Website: ulta-beauty
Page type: customer-info-address
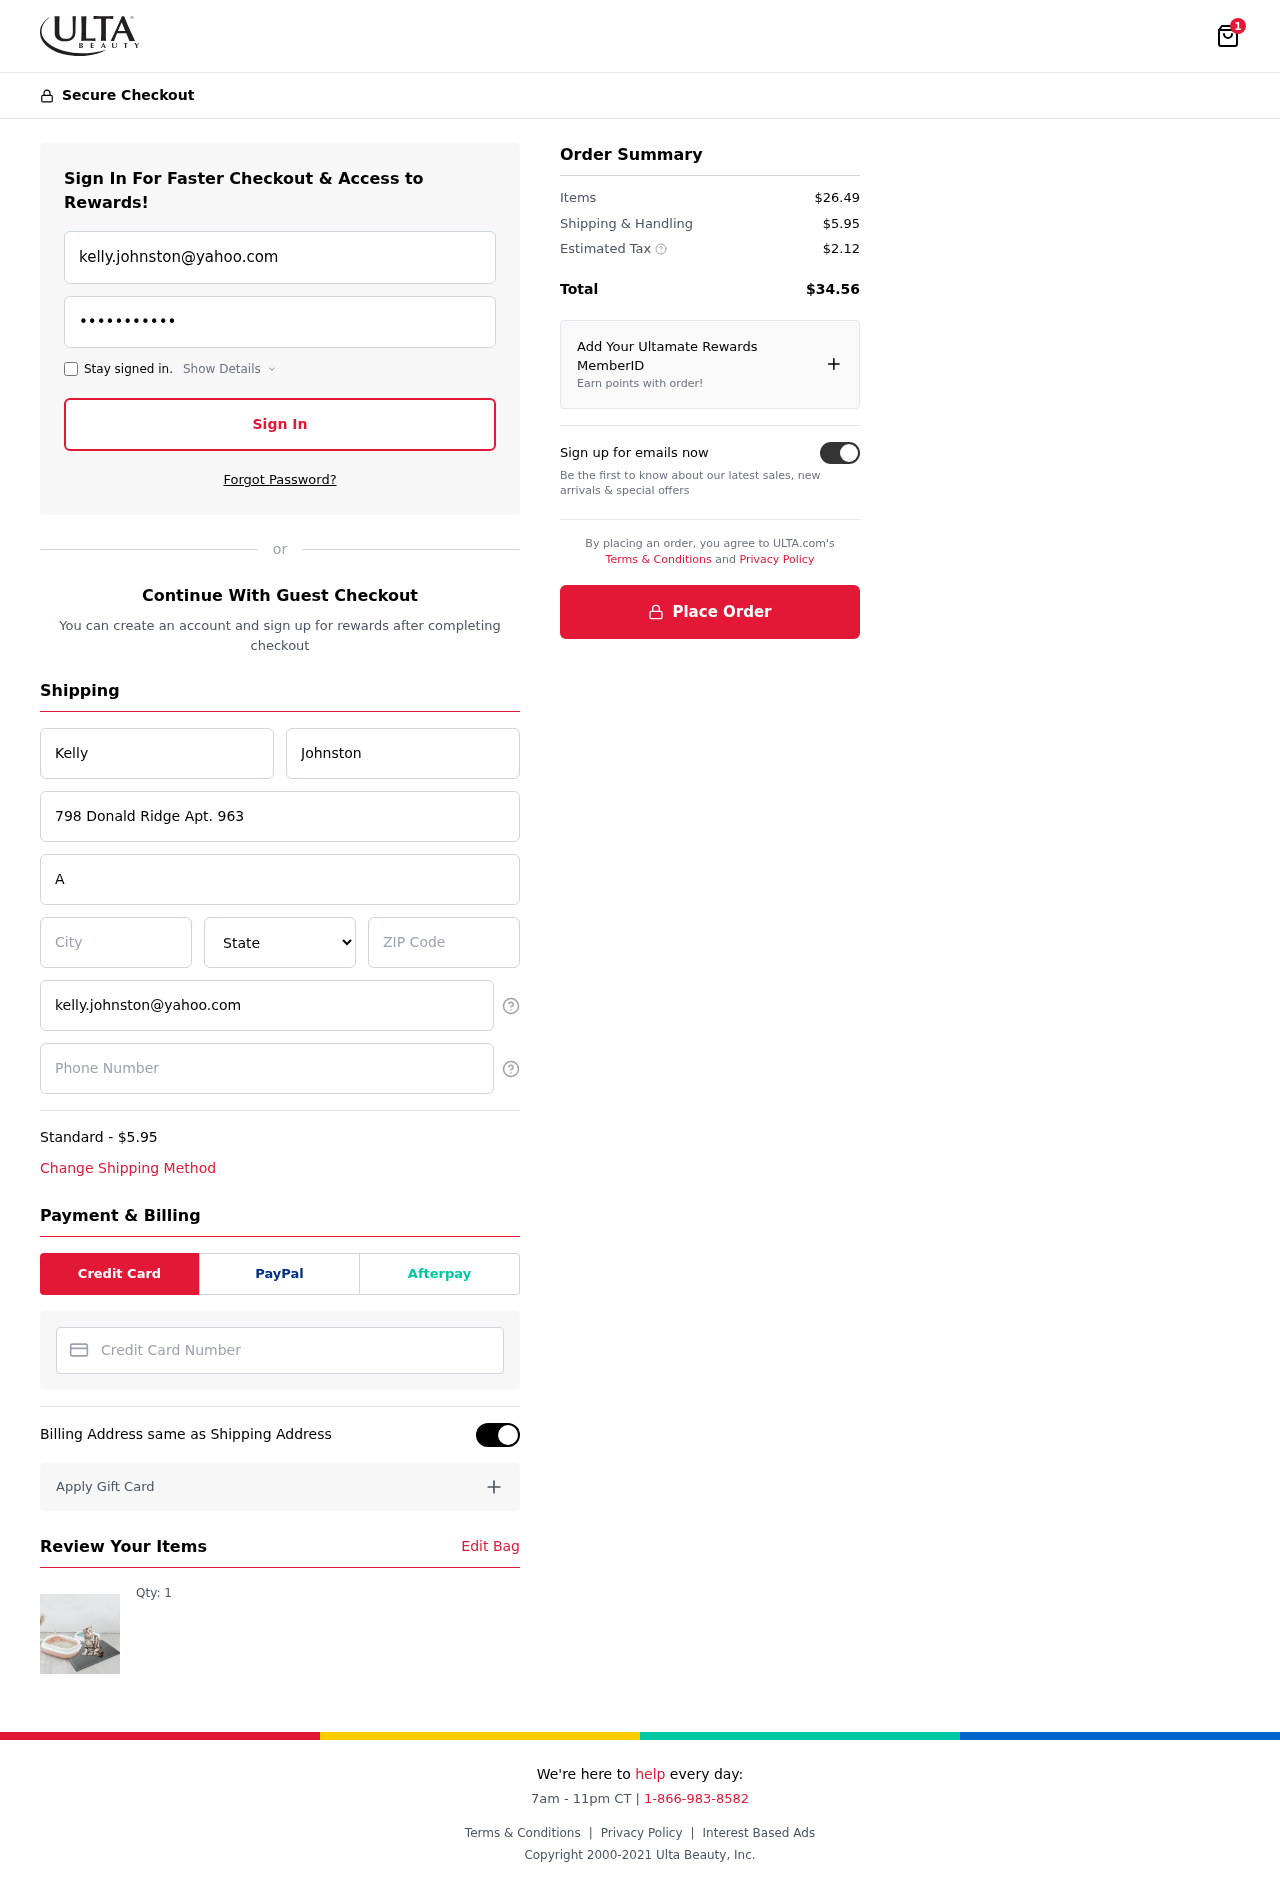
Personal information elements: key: PII_CARD_NUMBER
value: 3769 1669 5828 635
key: PII_CITY
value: Andrewmouth
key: PII_EMAIL
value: kelly.johnston@yahoo.com
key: PII_FIRSTNAME
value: Kelly
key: PII_LASTNAME
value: Johnston
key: PII_PHONE
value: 5804993138
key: PII_POSTCODE
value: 70856
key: PII_STATE
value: Alabama
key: PII_STREET
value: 798 Donald Ridge Apt. 963
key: PII_STREET2
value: Apt. 489
Product elements: key: PRODUCT1_QUANTITY
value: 1
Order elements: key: ORDER_NUM_ITEMS
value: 1
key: ORDER_SHIPPING_COST
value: $5.95
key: ORDER_ITEMS_TOTAL
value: $26.49
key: ORDER_SHIPPING_COST2
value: $5.95
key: ORDER_TAX
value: $2.12
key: ORDER_TOTAL
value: $34.56